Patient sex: M
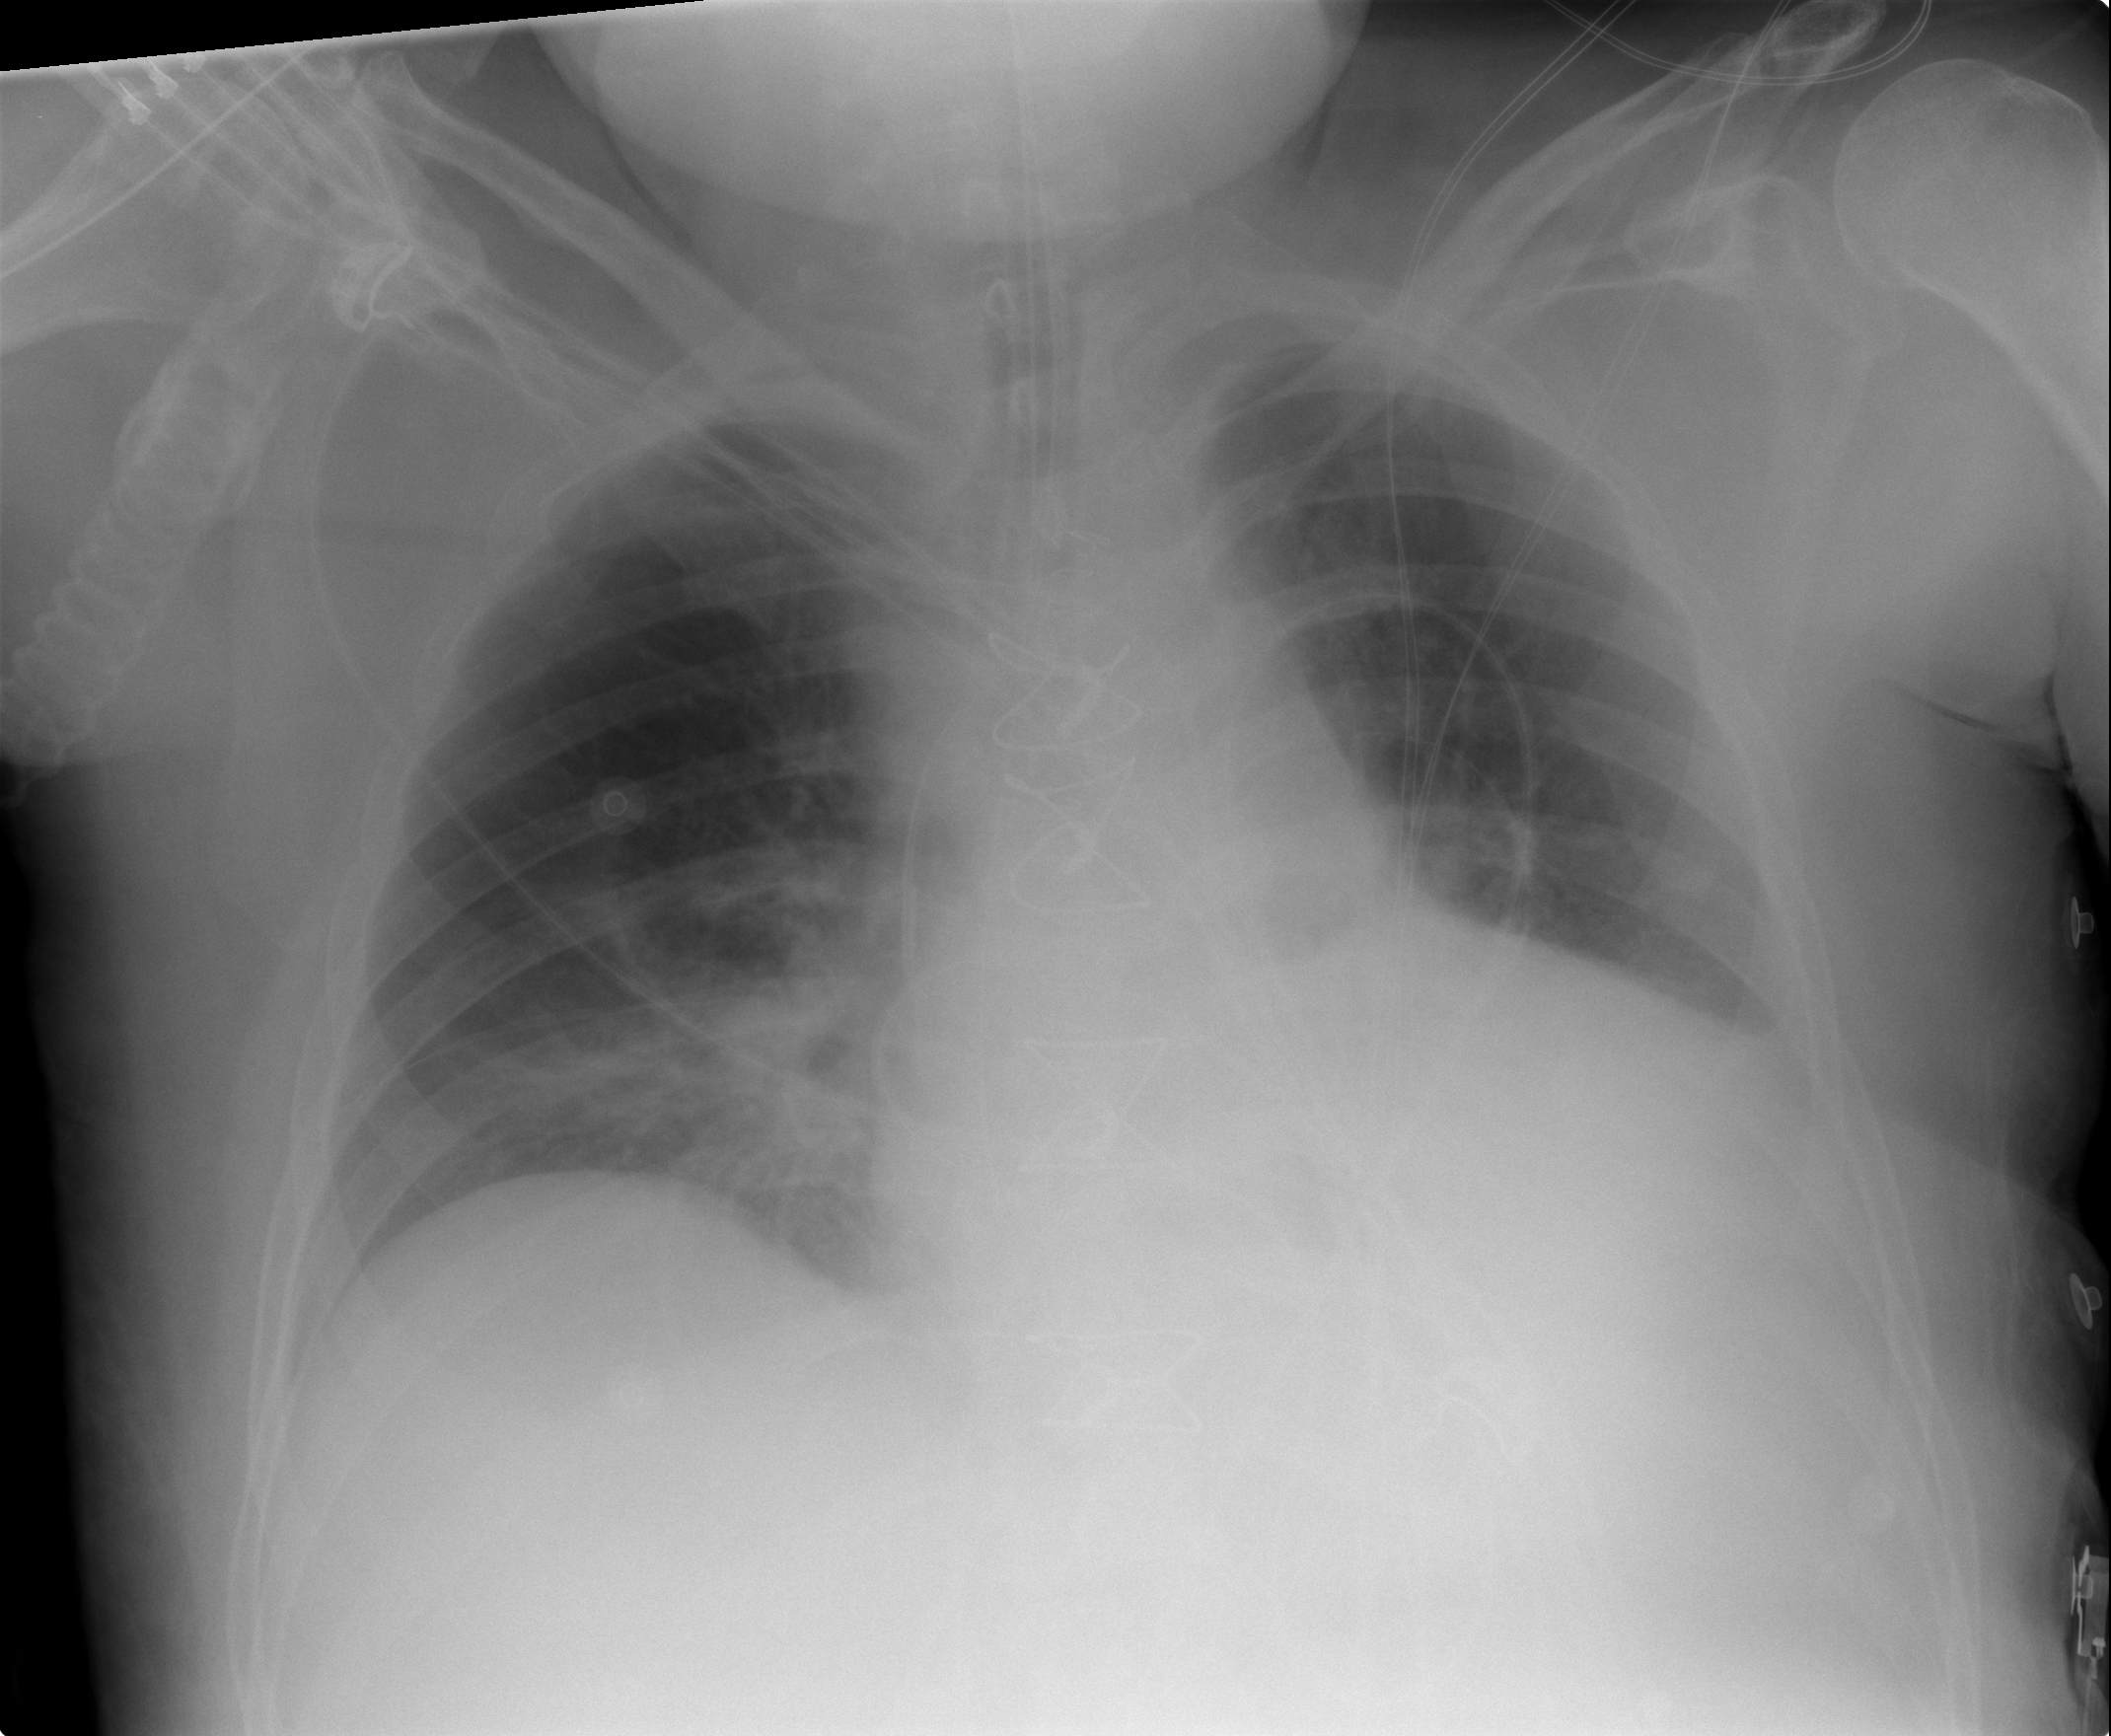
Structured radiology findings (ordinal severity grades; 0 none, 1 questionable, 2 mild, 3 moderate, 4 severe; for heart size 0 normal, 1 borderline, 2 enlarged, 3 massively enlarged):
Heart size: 2
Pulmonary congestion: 2
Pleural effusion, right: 0
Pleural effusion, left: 2
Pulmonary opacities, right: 2
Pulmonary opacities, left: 0
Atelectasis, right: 2
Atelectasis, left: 2